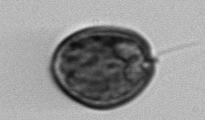
Label: Prorocentrum